Question: Count the number of objects in the diagram.
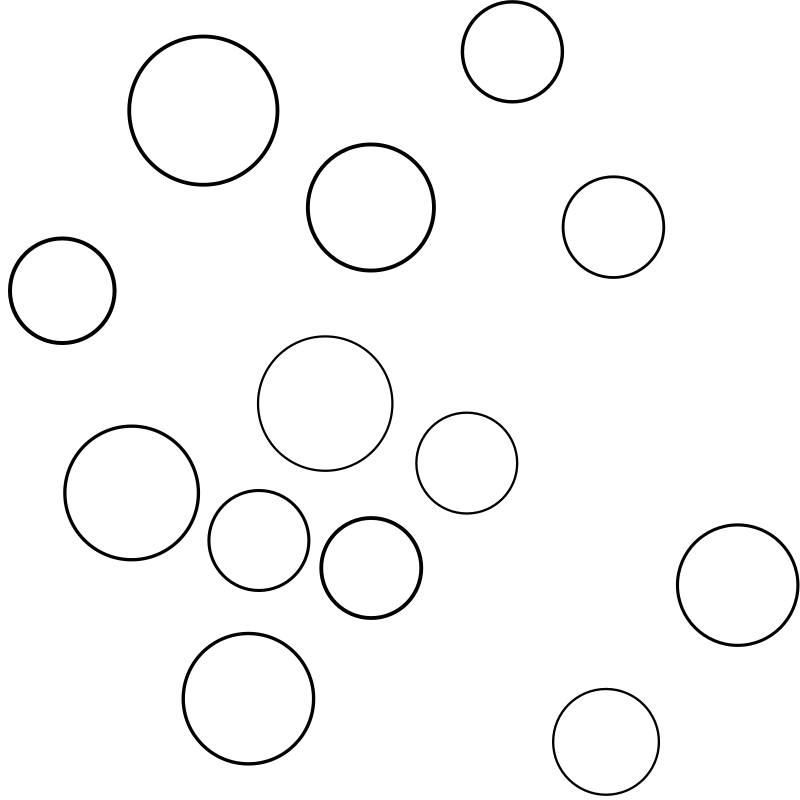
Answer: 13